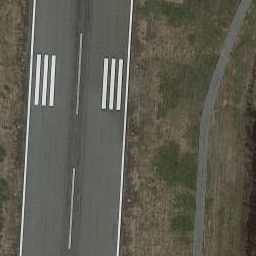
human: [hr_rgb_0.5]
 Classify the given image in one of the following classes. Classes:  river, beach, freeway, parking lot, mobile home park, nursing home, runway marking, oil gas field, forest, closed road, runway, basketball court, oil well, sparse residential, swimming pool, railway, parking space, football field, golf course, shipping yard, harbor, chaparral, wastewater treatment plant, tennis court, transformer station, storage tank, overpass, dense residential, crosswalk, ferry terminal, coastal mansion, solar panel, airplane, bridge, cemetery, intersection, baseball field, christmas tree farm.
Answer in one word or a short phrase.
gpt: runway